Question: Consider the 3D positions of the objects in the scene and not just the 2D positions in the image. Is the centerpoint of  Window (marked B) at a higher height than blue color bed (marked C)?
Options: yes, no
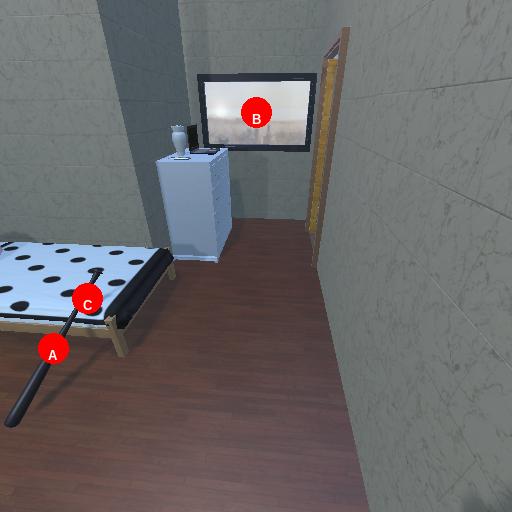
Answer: yes